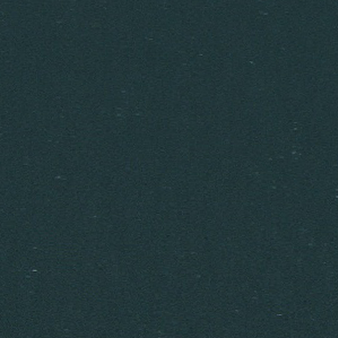
Label: other